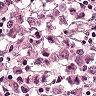
Metastatic tissue present: yes